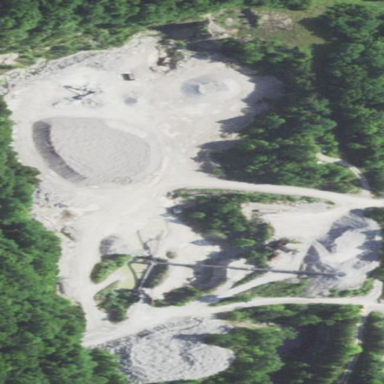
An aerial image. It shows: Quarry area.